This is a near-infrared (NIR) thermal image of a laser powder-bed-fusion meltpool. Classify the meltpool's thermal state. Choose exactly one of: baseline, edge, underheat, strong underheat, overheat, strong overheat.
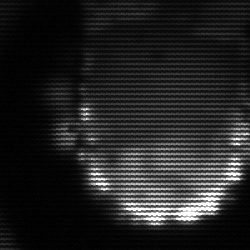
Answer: baseline